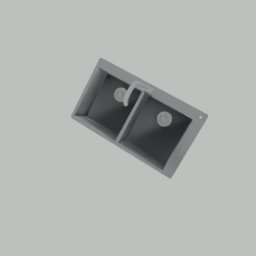
Label: appliances